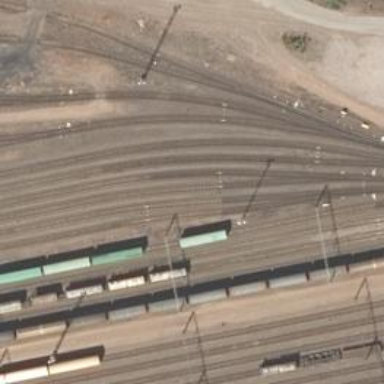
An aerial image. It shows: Railway signal.